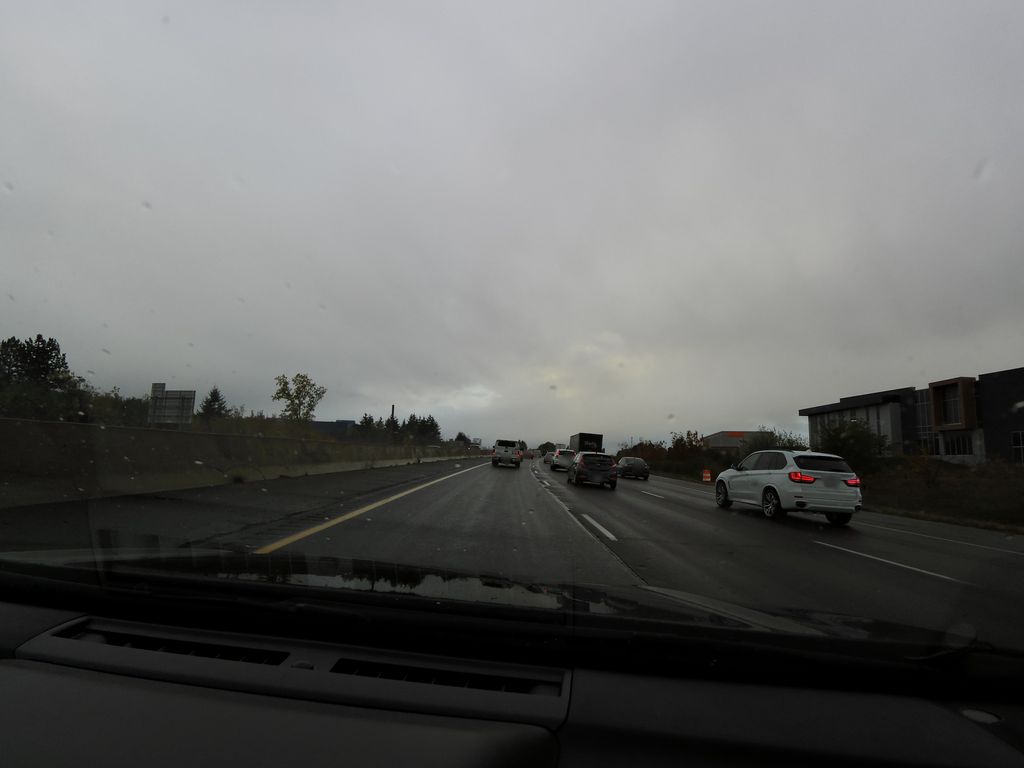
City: kitchener-waterloo